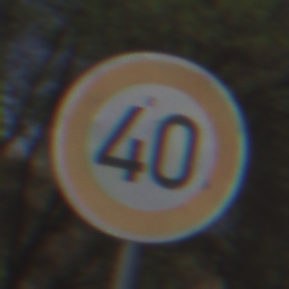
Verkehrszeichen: Geschwindigkeit40
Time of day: Midday
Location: Outdoor (RoadRail)
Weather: Clear
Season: NotSpecified
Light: Natural